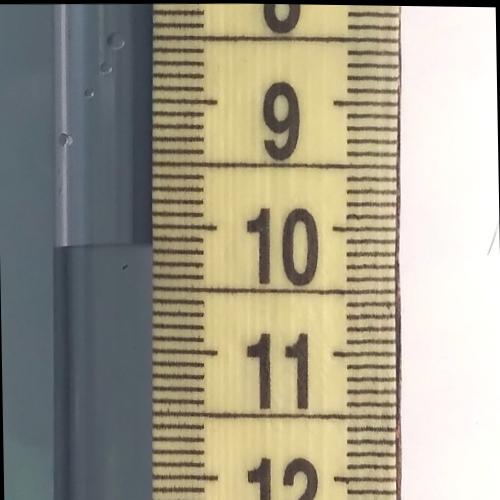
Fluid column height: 10.2 cm